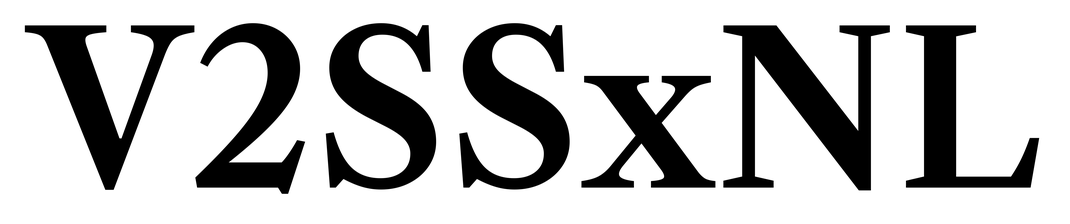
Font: LibreCaslonText_SemiBold